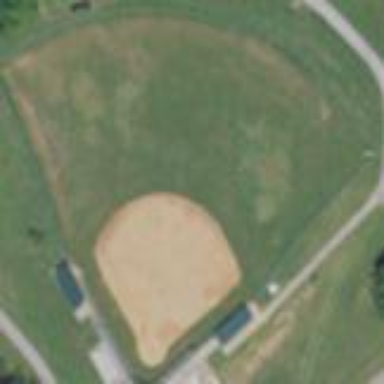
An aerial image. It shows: Baseball pitch for leisure land activities.